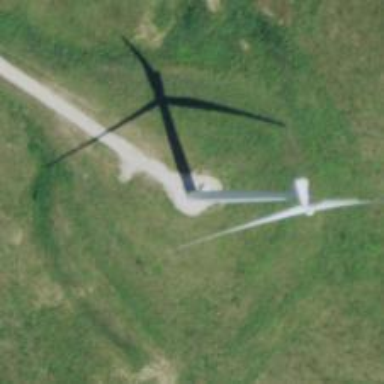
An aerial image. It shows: Wind generator in the form of horizontal axis wind turbine.